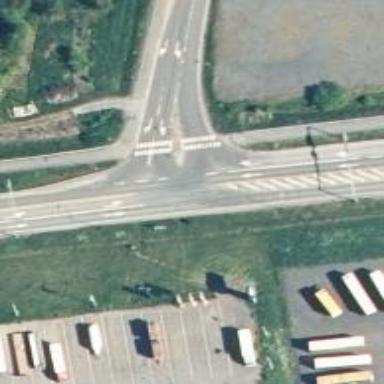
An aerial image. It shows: Asphalt road classified as trunk highway.